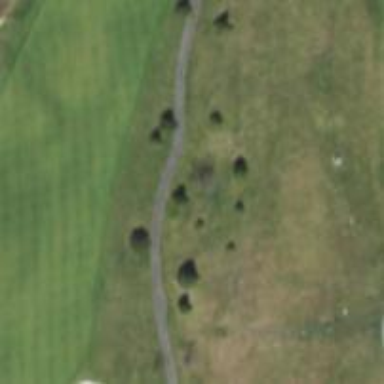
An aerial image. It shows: Path for both roads and golfers.